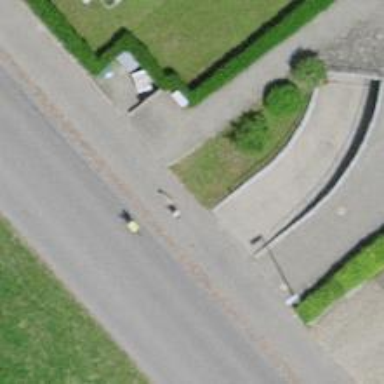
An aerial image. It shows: Asphalt cycleway.